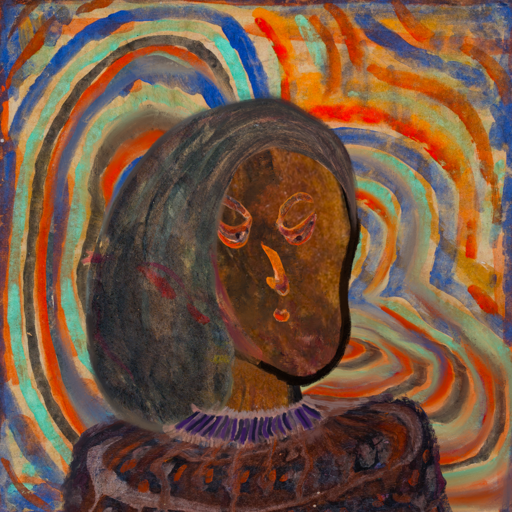
Background: Sisters, Head And Neck Side: Mosgoul, Face Side: Hypocrite, Bust: Hypocrite, Hair Side: Gypsy_Mother, Head Accessory: Blank, Second Necklace: Blank, Necklace: HillGirl, Baby: Blank